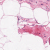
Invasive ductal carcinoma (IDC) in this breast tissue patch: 0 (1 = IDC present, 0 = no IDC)